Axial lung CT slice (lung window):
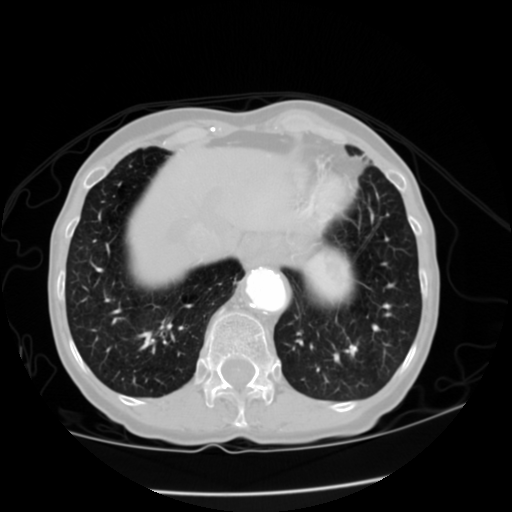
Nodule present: no